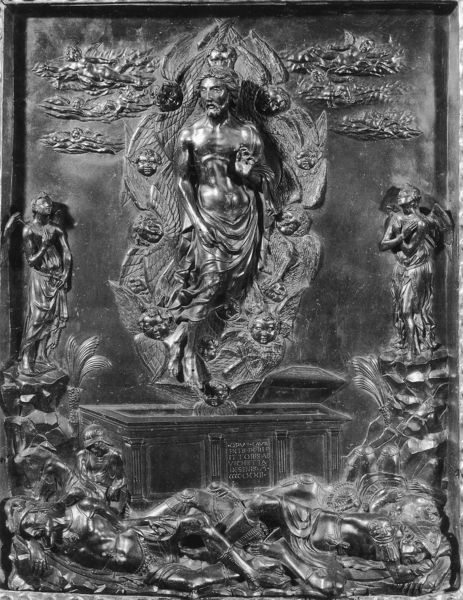
Titel: Auferstehung Christi
Künstler: Il Vecchietta
Institution: New York, The Frick Collection
Schlagwörter: flügel, gott, himmel, mann, schlaf, wolken, ausschnitt, grau, schwarz, tür, weiss, tuch, hochformat, falten, sockel, stein, kirche, mantel, renaissance, engel, skulptur, relief, schrift, liegen, schlafen, schlafende, italien, soldaten, tafel, inschrift, woken, metall, bronze, platte, liegend, truhe, schwarzweiss, stich, schwert, verletzte, gravur, portal, sarg, christus, grab, jesus, heilige, ankunft, jünger, heilig, putten, anbetung, heiland, guss, auferstehung, altarbild, himmelfahrt, grabmal, erlöser, sarkophag, mandorla, getragen, zieselierung, bronzerelief